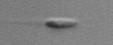
Label: flagellate_morphotype3